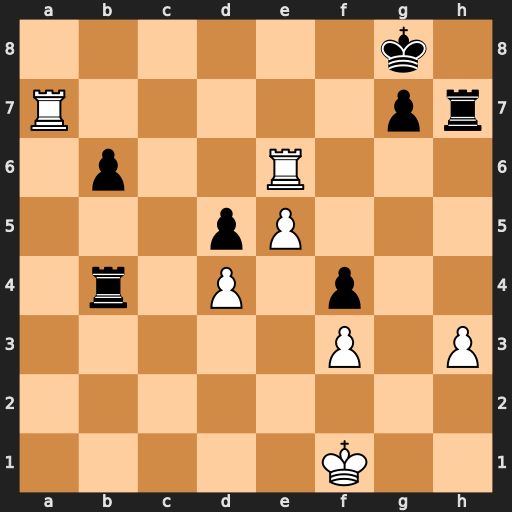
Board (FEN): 6k1/R5pr/1p2R3/3pP3/1r1P1p2/5P1P/8/5K2
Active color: w
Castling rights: -
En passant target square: -
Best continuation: Re8#